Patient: sex M, age 58
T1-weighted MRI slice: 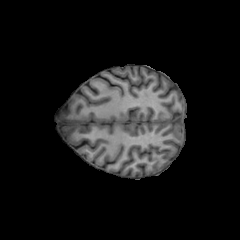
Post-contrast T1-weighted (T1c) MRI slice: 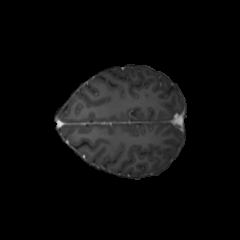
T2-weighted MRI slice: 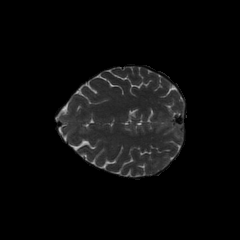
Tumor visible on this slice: no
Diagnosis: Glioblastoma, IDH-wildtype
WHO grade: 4